Question: i want to display a string and three bools in a listbox, therefor i made an ItemTemplate:
'''
<ListBox x:Name="lstVars" Margin="10,41" Grid.ColumnSpan="4" Grid.Column="1">
<ListBox.ItemTemplate>
<DataTemplate>
<WrapPanel Height="30">
<TextBlock Text="{Binding description}" VerticalAlignment="Center" HorizontalAlignment="Left" Width="200"/>
<CheckBox Margin="3" Content="a" IsChecked="{Binding save}" Width="200"/>
<CheckBox Margin="3" Content="b" IsChecked="{Binding displayBoard}" Width="200"/>
<CheckBox Margin="3" Content="c" IsChecked="{Binding displayGraph}" Width="200"/>
</WrapPanel>
</DataTemplate>
</ListBox.ItemTemplate>
</ListBox>
'''
i made a testclass because with my original class it doesnt work (but the same "error" occurs with the testclass):
'''
public class test
{
public String description;
public bool save { get; set; }
public bool displayBoard { get; set; }
public bool displayGraph { get; set; }
public test(String description, bool save, bool displayBoard, bool displayGraph)
{
this.description = description;
this.save = save;
this.displayBoard = displayBoard;
this.displayGraph = displayGraph;
}
}
'''
when i add some values to the listbox, the string is not displayed
'''
lstVars.Items.Add(new test("teststring", true, false, true));
'''

i first thought the text would just be in a not visible row but when i write 'Text="123test"' instead of 'Text="{Binding description}"' it displays 123test like it should.
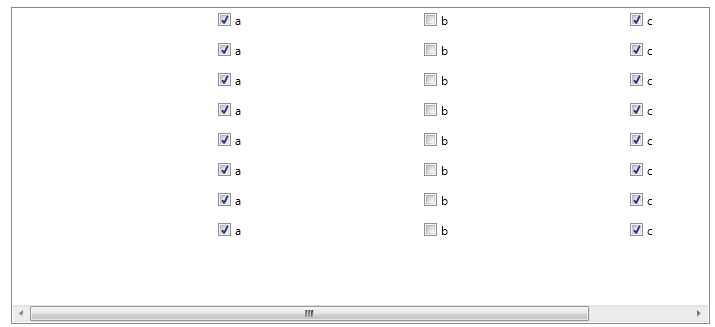
Answer: You must declare binding objects as properties. Like your bool properties.
'''
public String description {get; set;}
'''